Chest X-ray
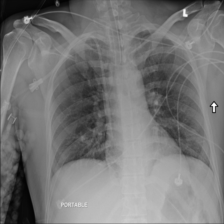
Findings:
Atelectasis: negative
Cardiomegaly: negative
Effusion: negative
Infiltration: negative
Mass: negative
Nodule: negative
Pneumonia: negative
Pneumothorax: negative
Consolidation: negative
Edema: negative
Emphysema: negative
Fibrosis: negative
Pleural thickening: negative
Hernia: negative